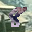
Label: 8